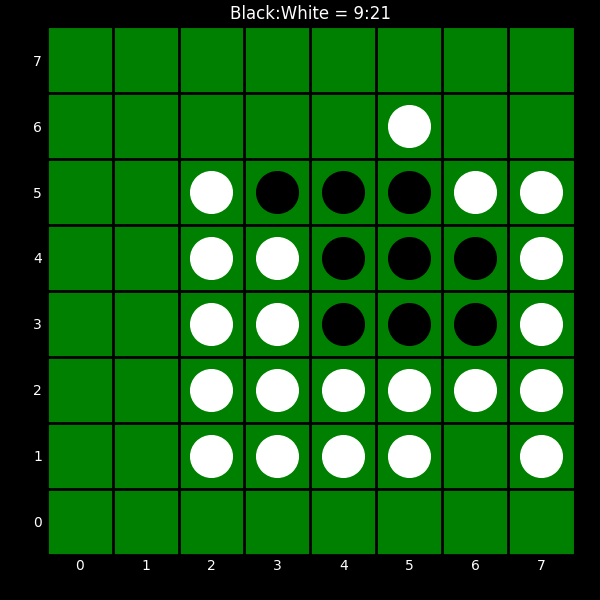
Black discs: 9
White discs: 21